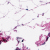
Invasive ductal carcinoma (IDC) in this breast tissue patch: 0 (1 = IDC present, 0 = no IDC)